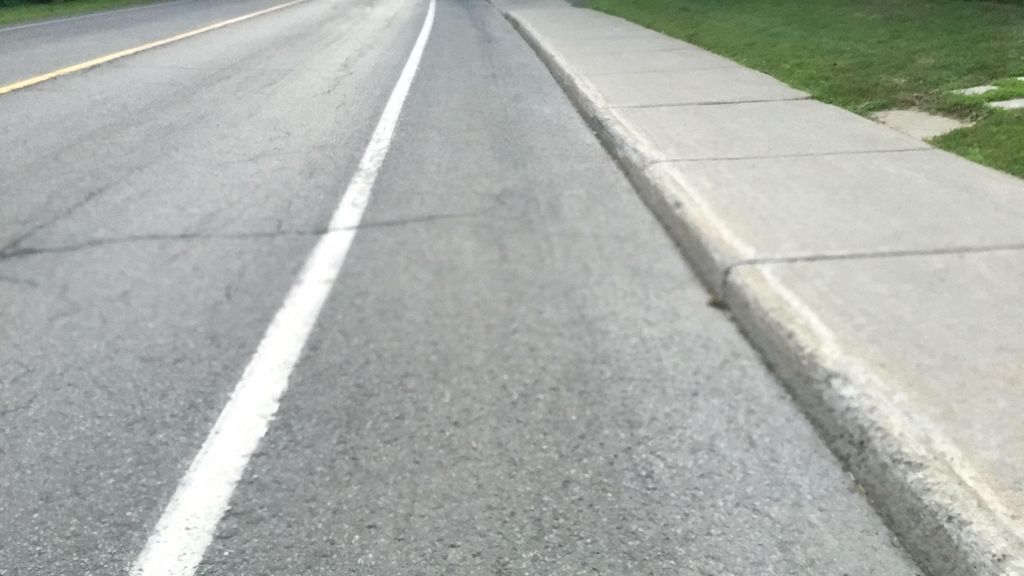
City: montreal